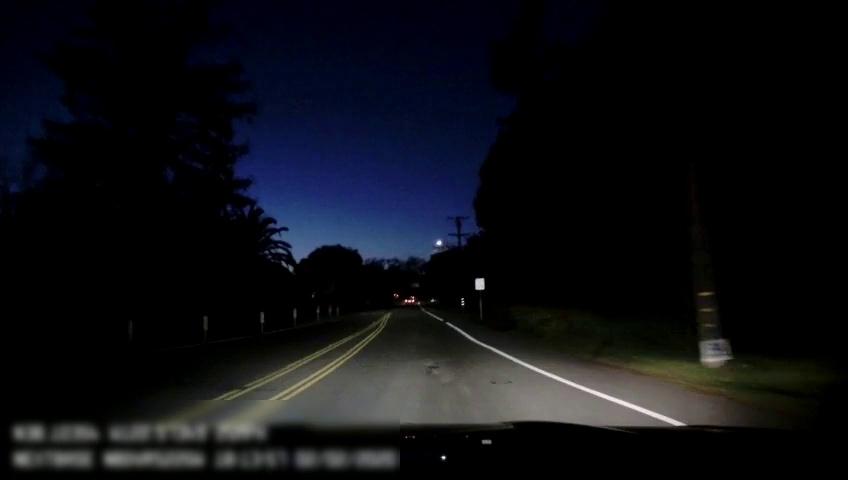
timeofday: Night
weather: Other
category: Drivable Space
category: Lanes | Opposite Lane
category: Lanes | Current Lane
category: Lanes | Current Lane
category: Lanes | Alternate Lane
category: Lanes | Alternate Lane
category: Traffic | Signs